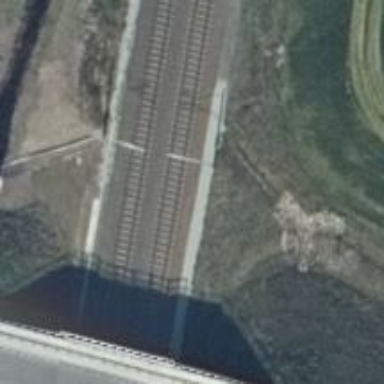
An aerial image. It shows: Railway milestone with catenary mast.